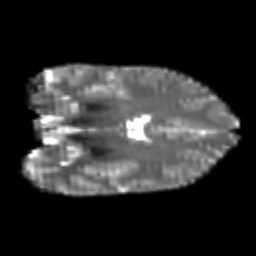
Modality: T2w
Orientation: coronal
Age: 22
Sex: female
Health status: healthy
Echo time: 0.074 s